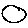
Label: circle